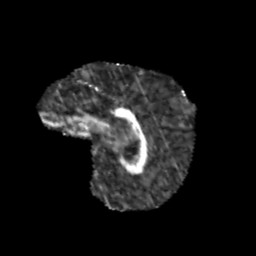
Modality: FA
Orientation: sagittal
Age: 9
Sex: female
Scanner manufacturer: siemens
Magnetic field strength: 3 T
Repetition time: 3.8 s
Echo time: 0.07 s